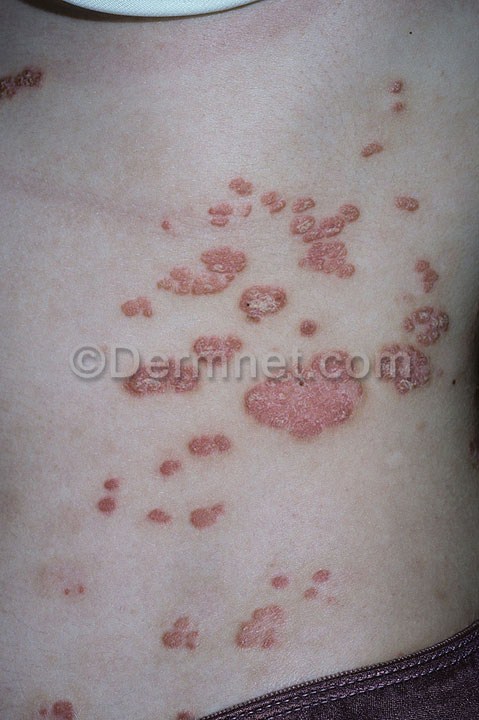
Disease: Psoriasis pictures Lichen Planus and related diseases